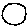
Label: moon